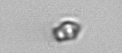
Label: Heterocapsa_rotundata